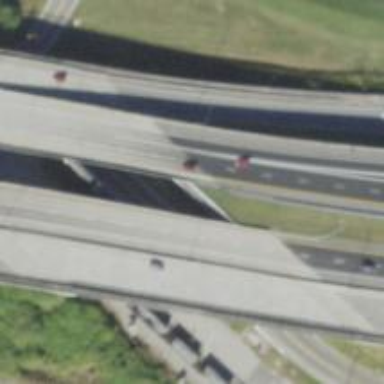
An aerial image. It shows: Motorway bridge.